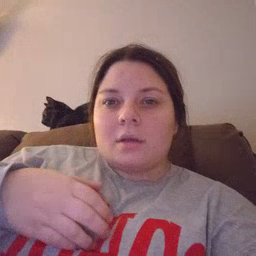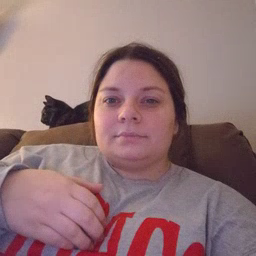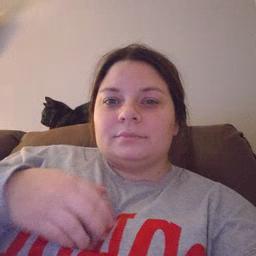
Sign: mad